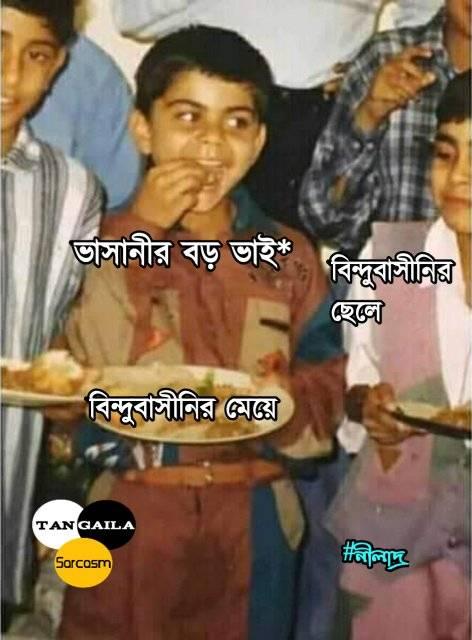
Caption: ভাসানীর বড় ভাই*    বিন্দুবাসীনির ছেলে    বিন্দুবাসীনির মেয়ে
Label: hate